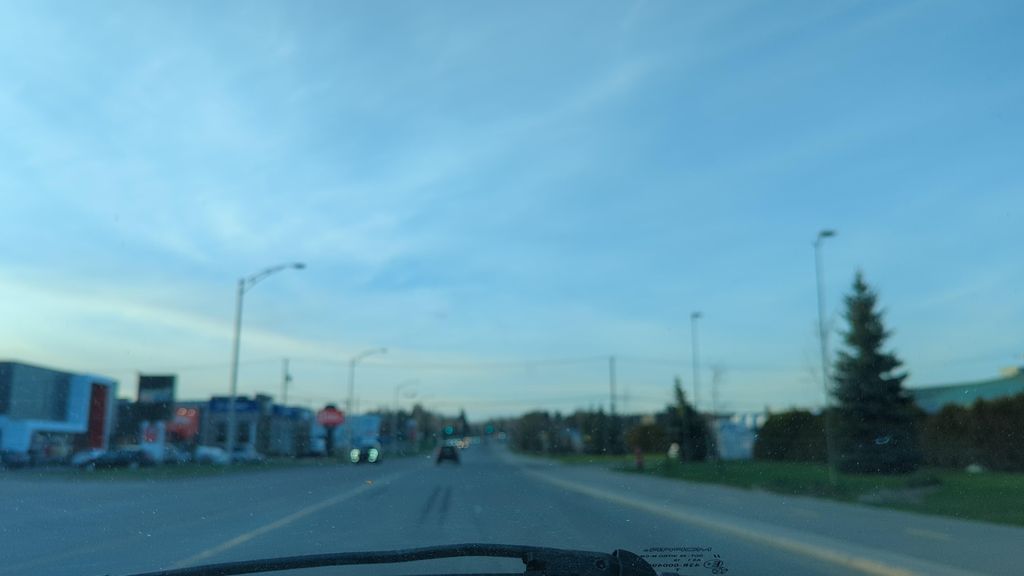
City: quebec_city